Question: I'm trying to use a 'LayerDrawable' for a custom UI widget and have one layer be drawn with different bounds than the other layers, but it doesn't seem to be working. Essentially, my code does this:
'''
int left, top, right, bottom;
/*... do some math ... */
Drawable d = mDrawable.findDrawableByLayerId(R.id.some_specific_layer);
d.setBounds(left, top, right, bottom);
'''
Meanwhile, the xml looks like this:
'''
<layer-list xmlns:android="http://schemas.android.com/apk/res/android" >
<item>
<shape android:shape="rectangle" >
<solid android:color="#ff999999" />
</shape>
</item>
<item
android:id="@id/some_specific_layer"
android:drawable="@drawable/some_drawable"/>
'''
So ideally I would see some_drawable over a gray rectangle, with the amount of gray showing from behind depending on the result of the bounds computation. But I never see any of the gray layer, and it appears to be because it's bounds also are being set somehow.
Here's a visual of desired versus expected result:

The top image is what I want to achieve; the gray corresponds to the first layer and the gradient corresponds to the second layer with the predefined 'id'. The actual result never shows the gray.
Does anyone know if it's possible to set the bounds of one layer of a 'LayerDrawable' without affecting other layers?
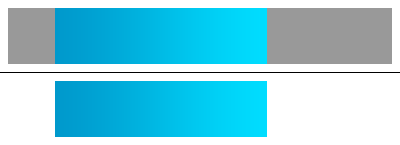
Answer: I got some responses from the Android Developers Google Group. Essentially, there's no reliable way to do this with 'LayerDrawable' since it manages the state for all it's child 'Drawables'. I've since adopted an approach that uses two separate drawables instead, with satisfactory results. Here's the discussion thread for reference:
<URL>